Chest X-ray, PA view. Patient: 52 years old, sex M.
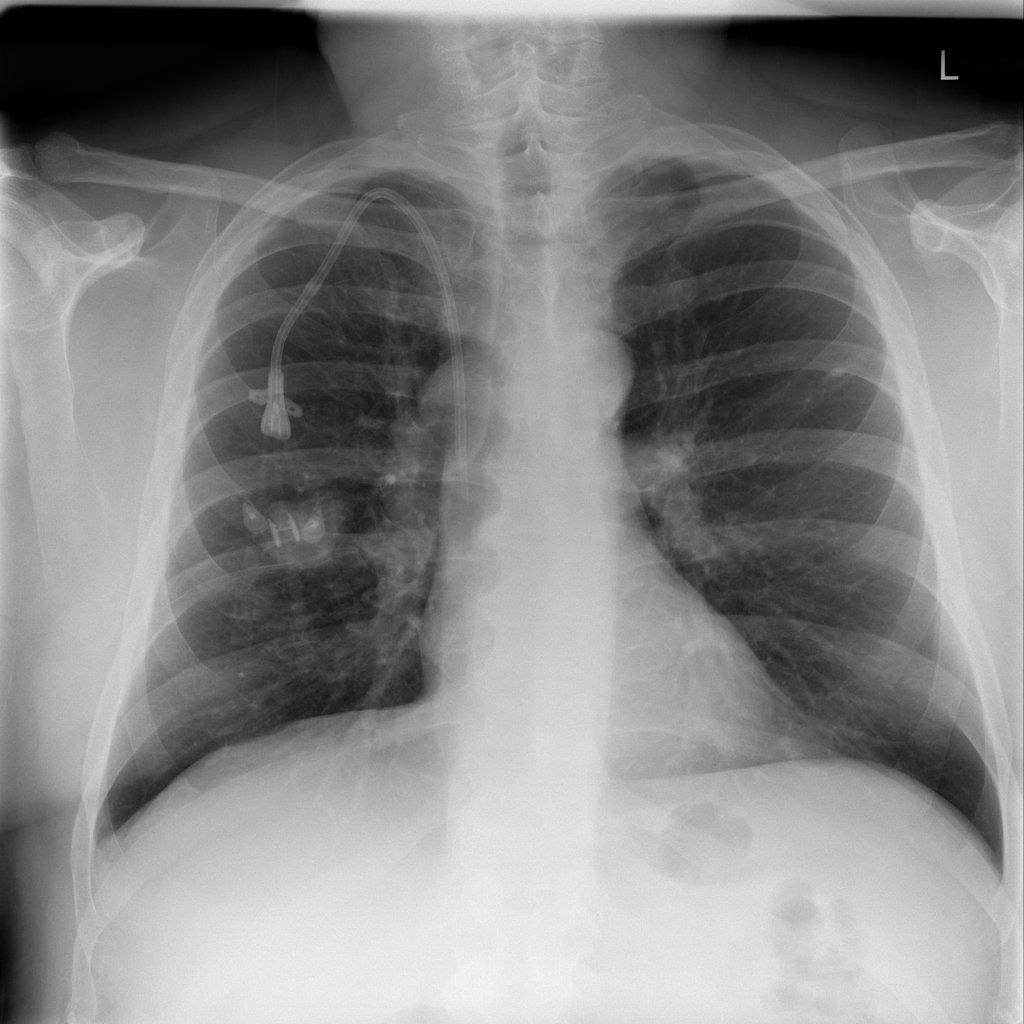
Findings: Consolidation, Nodule